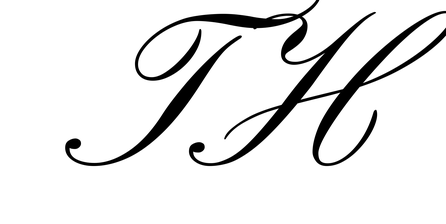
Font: PinyonScript-Regular